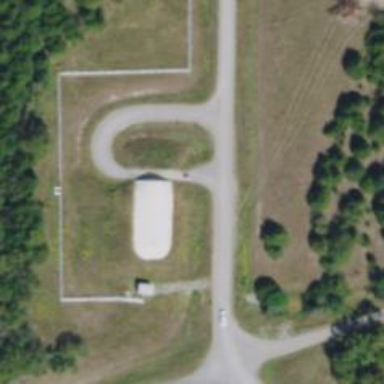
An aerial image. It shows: Military bunker.